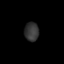
Tissue: prostate
Cell type: B cells
Senescence score: 0.3395
Nuclear area (px): 264
Mean DAPI intensity: 52.292